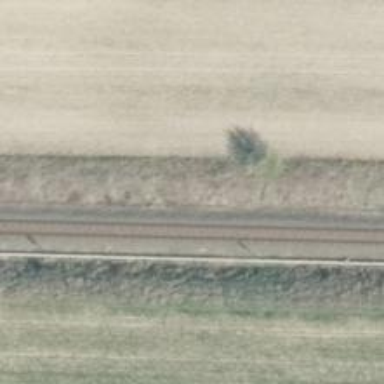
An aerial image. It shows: Railway track.